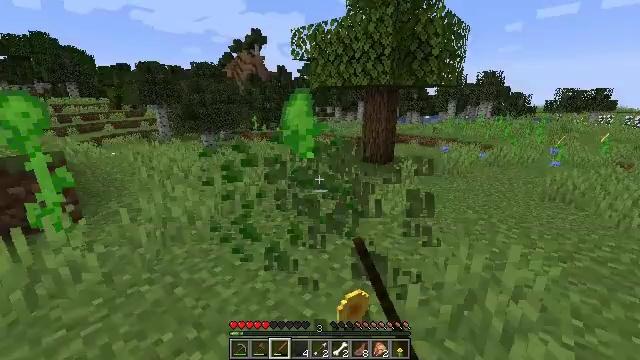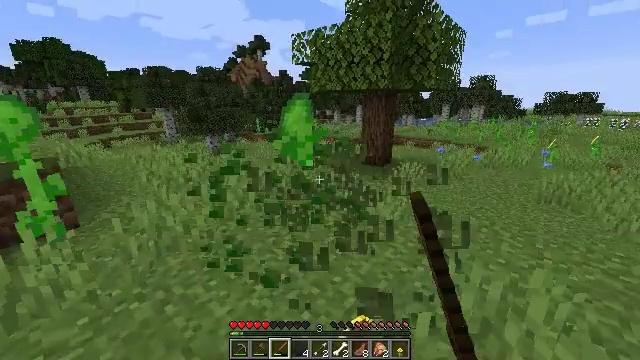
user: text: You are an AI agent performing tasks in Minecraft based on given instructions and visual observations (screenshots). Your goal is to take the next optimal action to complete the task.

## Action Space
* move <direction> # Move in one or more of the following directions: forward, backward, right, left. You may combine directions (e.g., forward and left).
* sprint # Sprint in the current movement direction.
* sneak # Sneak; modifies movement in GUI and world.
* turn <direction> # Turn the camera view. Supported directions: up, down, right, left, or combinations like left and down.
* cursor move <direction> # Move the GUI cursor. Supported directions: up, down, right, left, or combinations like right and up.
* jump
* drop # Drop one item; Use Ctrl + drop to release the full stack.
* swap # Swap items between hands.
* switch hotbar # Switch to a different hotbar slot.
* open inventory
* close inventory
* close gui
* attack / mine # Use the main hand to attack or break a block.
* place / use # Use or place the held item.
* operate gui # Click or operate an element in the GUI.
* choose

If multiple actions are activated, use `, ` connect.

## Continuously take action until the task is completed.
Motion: motion action
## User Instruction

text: Attack the sunflower to harvest it.
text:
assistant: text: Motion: move forward, sprint
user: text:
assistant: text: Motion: sprint